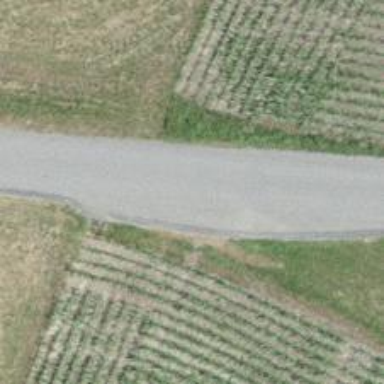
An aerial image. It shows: Passing place on the road.